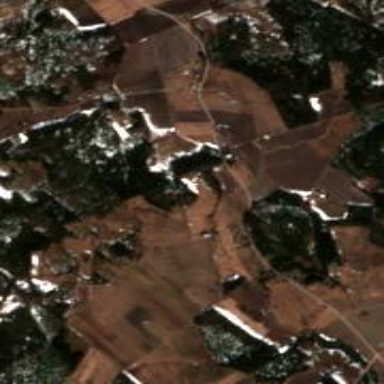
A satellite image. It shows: Picturesque farmland scene.